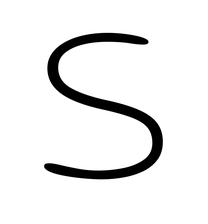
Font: Gluten_Thin